Interaction volume radius: 5 \u00c5
Interaction volume height: 20 \u00c5
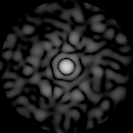
Disorder parameter: 0.8358